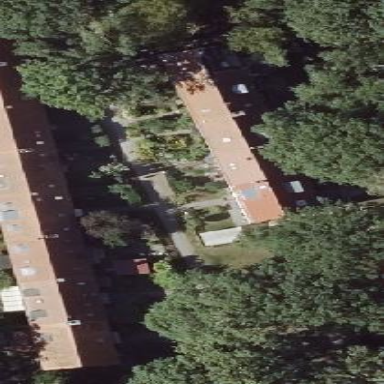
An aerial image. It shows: Terrace building with gabled roof.